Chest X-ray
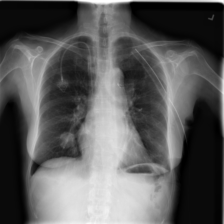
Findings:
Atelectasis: negative
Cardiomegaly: negative
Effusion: negative
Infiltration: negative
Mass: negative
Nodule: negative
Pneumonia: negative
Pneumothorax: negative
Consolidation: negative
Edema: negative
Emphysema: negative
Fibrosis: negative
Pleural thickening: negative
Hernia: negative